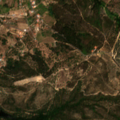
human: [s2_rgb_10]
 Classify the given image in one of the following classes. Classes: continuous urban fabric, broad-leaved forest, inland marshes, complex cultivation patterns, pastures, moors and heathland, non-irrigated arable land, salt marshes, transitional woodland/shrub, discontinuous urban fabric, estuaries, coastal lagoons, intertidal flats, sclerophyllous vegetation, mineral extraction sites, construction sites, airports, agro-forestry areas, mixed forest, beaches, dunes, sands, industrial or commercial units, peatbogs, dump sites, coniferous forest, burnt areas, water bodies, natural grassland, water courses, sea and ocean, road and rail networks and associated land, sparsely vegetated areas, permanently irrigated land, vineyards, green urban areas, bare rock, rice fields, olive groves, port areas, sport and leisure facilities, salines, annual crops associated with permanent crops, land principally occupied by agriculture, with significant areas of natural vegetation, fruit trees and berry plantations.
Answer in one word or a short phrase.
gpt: fruit trees and berry plantations, mixed forest, transitional woodland/shrub